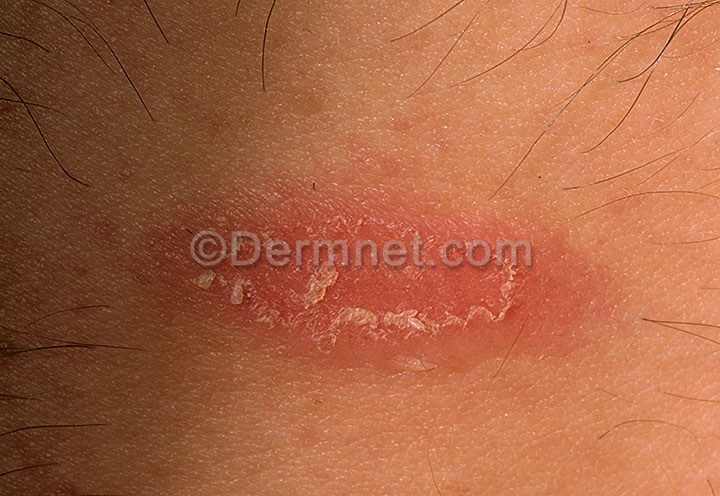
Disease: Psoriasis pictures Lichen Planus and related diseases